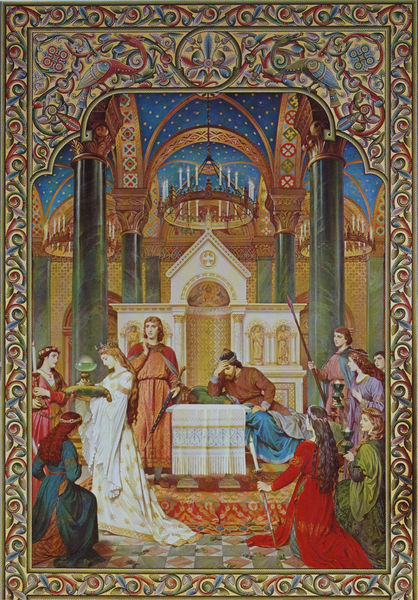
Titel: Parzival bei Amfortas
Künstler: August Spieß
Standort: Schloss Neuschwanstein
Institution: Sängersaal
Schlagwörter: blau, dunkel, gemälde, himmel, mann, schatten, umhang, vogel, weiß, frauen, gelb, grün, menschen, mädchen, ocker, braun, bunt, frau, haar, hell, kleid, kleider, licht, marmor, männer, pfeiler, raum, schwarz, szene, säule, säulen, tisch, zimmer, gebäude, haus, rot, malerei, muster, ornament, teppich, bart, architektur, arm, falten, historie, mensch, rahmen, schale, ärmel, tischtuch, öl, vögel, kirche, boden, figur, fransen, gewand, gold, haare, kelch, mantel, decke, paar, diadem, krone, locke, locken, renaissance, ranken, adelige, wellen, bogen, fassade, perspektive, giebel, farbe, lila, hof, rand, saal, gefolge, kissen, könig, lanze, dekor, ornamente, kerze, bett, kerzen, kronleuchter, leuchter, lüster, stufe, ölfarbe, bögen, gewölbe, buch, denken, religion, palast, druck, sterne, sternenhimmel, seite, schwert, knien, soldat, herrscher, pfau, reichen, kranz, ritter, altar, kapitelle, kapitell, kerzenleuchter, fasane, jesus, christlich, mittelalter, gottesdienst, krönung, messe, prinz, kapelle, historismus, nibelungen, hochzeit, tempel, elisabeth, königin, bommel, kränze, speer, fresko, golden, pokal, prunk, gülden, heilig, ornamentik, maria, madonna, miniatur, rennaissance, tempera, ikone, josef, joseph, historisch, gral, heiligenbild, muter, roit, retabel, kirhe, wartburg, trank, firmament, buchmalerei, overbeck, boond, evangeliar, goold, gottesverehrung, himmelsgewölbe, miniaturmalerei, olfarben, pfaue, thronfolger, kemenate, pfauen, orament, altarretabel, sängerkrieg, gemä#lde, teppich tuch